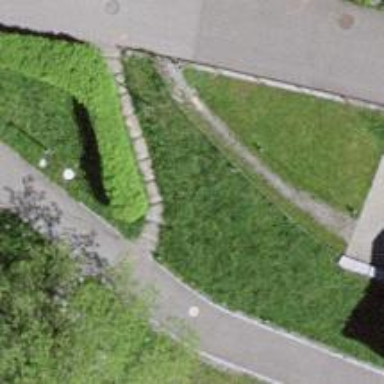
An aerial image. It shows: Road with steps.